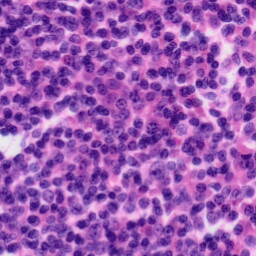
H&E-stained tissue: Tonsil